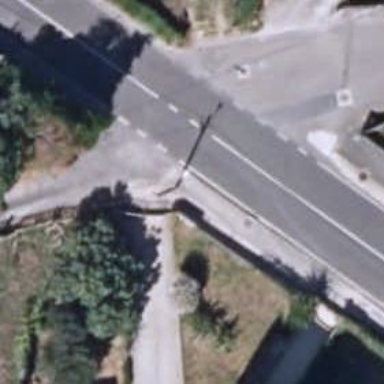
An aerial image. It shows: Unmarked crossing on the road.